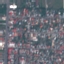
Label: Residential